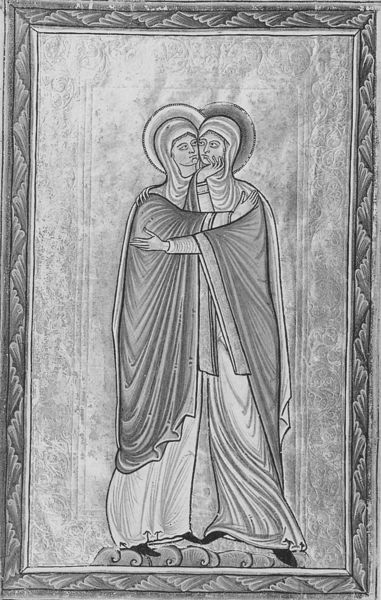
Titel: Acht Blätter von einem Psalter oder Evangeliar
Institution: London, British Library (BL)
Schlagwörter: umhang, weiß, frauen, grau, kleider, schwarz, wolke, hochformat, ornament, gesichter, falten, gesicht, halten, lang, rahmen, hände, boden, gewand, mantel, tücher, gewänder, paar, welle, wellen, kuss, umarmung, ornamente, faltenwurf, schwestern, umarmen, eng, buch, kloster, schwarzweiß, mäntel, schmusen, heiligenschein, nimbus, kopftücher, elisabeth, heilige, ornamentik, maria, heimsuchung, zärtlich, heiligenscheine, nonnen, buchmalerei, umschlungen, heiliegenschein, lange, heiigenschein, hesicht, schwazrweiss